Field crop: maize
Growth stage: 2
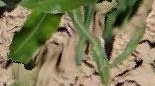
Species: maize